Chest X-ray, PA view. Patient: 36 years old, sex M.
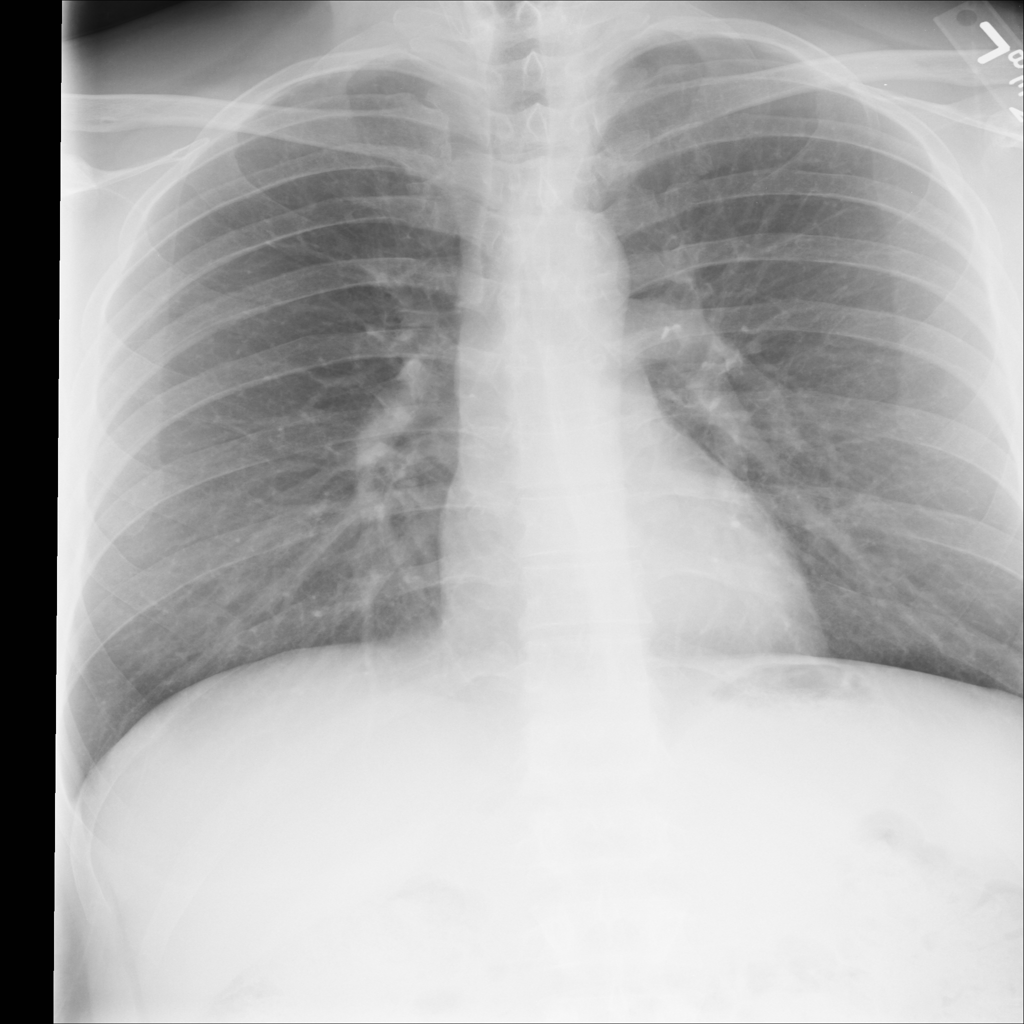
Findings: No Finding